Interaction volume radius: 5 \u00c5
Interaction volume height: 45 \u00c5
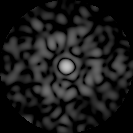
Disorder parameter: 0.7874